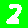
Digit: 2